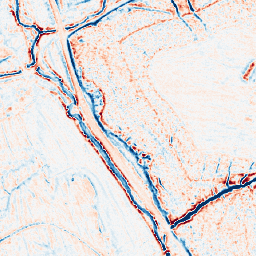
Category: edge_preserving
Decomposition family: bilateral
Decomposition parameters: d: 9
sigma_color: 50
sigma_space: 75
Upsampling method: nearest
Upsampling parameters: scale: 2
Upsampling scale: 2